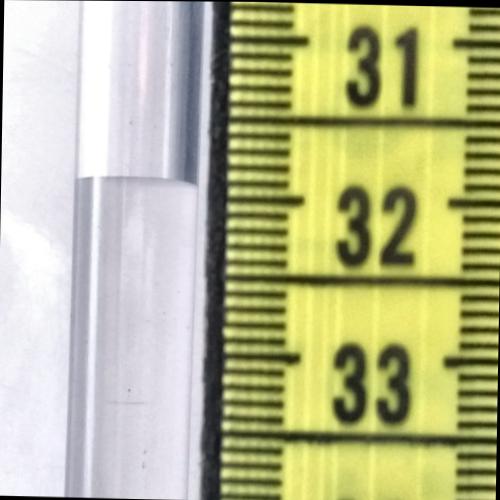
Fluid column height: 31.9 cm